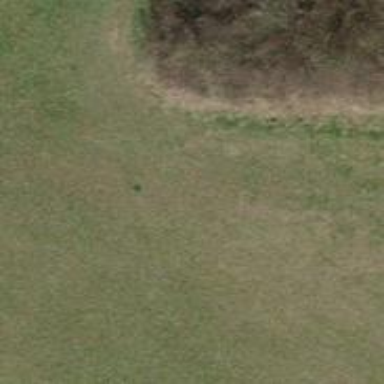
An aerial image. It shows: Grass path.